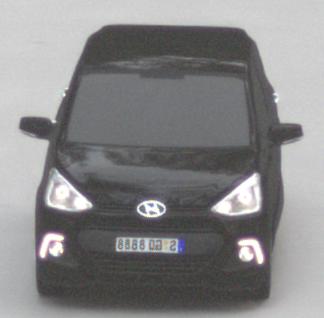
Make: Hyundai
Model: i10
Detailed model: Gen. 2
Model produced from: 2013
Model produced until: 2019
Doors: 5
Color: black
Road condition: dry road
Daytime: sunrise or sunset
Contrast: medium contrast